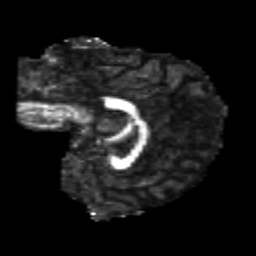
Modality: FA
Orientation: sagittal
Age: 24
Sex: female
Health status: healthy
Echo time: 0.074 s